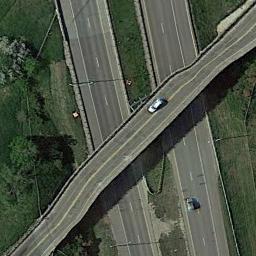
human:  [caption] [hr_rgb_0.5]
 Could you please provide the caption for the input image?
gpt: The cross-line overpass is over the roads on the lawn .

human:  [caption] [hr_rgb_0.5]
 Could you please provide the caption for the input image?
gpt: The overpass is next to the grass with some cars .

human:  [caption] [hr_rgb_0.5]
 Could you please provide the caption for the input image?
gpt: There is a car on the overpass .

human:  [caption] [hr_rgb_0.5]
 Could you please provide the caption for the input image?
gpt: This overpass intersects the road at right angle .

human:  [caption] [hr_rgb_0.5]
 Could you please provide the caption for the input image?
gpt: There are some green lawns beside the overpass .